Field crop: tomato
Growth stage: 2
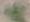
Species: solanum